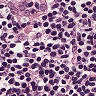
Metastatic tissue present: no